Question: I'm working on a game, but I'm having trouble trying to . What I've done is I've made it to where my , but I'm not sure how to save them and sort them from .
This is what my table should include:
- - - -
In that order, I've also sorted it to only include 14 rows.
What I have on the XIB is a scrollview with an image inside that shows the chart and the top fields . I'm not sure how I should display the text for the fields though.
I would greatly appreciate if someone could explain to me and keeping up with the sorting and everything to display them in the table.

Here's my code so far, but it's subject to change, so feel free to correct me where I'm wrong or provide me with a different solution.
Thanks in advance!
'''
-(void) mGameScoreSelected {
if (![sGameScoresScore isEqualToString:@""]) {
sScoresRowCurrent = [NSString stringWithFormat:@"%i | %@ | %@ | %@", iGameScoresPlace,sGameScoresName, sGameScoresScore, sGameScoresTime];
kLog(@"%@", sScoresRowCurrent);
}
}
-(void) mGameScoreDetermine {
bGameScoreSetFinished = TRUE;
for (int x = 0; x <= 3*14; x++) {
if ([sGameScoresScore intValue] > [sScoresScores [x-1] intValue] && bGameScoreSetFinished == TRUE) {
[self mGameScoreSelected];
bGameScoreSetFinished = FALSE;
} else {
sGameScoresScore = @"";
sGameScoresTime = @"";
}
}
}
-(void) mGameScoreSet {
sGameScoresScore = [NSString stringWithFormat:@"%i", iGameScoreCurrent];
sGameScoresTime = [NSString stringWithFormat:@"%i", iGameTimeTotal - iGameTimeCurrent];
kLog(@"Score: %@", sGameScoresScore);
kLog(@"Time: %@", sGameScoresTime);
[self mGameScoreDetermine];
}
-(void) mGameEnded {
[self mGameScoreSet];
}
'''
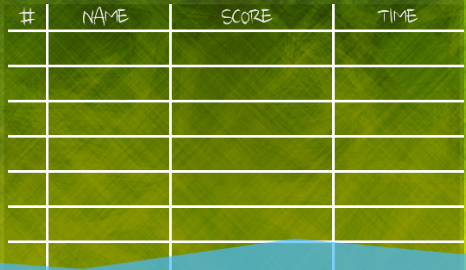
Answer: I actually found a perfect solution to my problem. What I did is I used an 'NSMutableArray' to save the 'Name', 'Score', and 'Time' in the same 'NSString' like such: '@"Fer|2194|17"'. And then what I did is I sorted the array using the beautiful code below. Then I saved it to 'NSUserDefaults' where it was loaded every time the app was launched.
'''
-(void) logArray:(NSArray *)array sorted:(BOOL)sorted {
NSString * result = @"";
if ([array count] != 0) {
result = [NSString stringWithFormat:@"Items in array: %d", [array count]];
result = [result stringByAppendingFormat:@"
Sorted: %s", (sorted ? "TRUE" : "FALSE")];
if (sorted == TRUE) {
array = [array sortedArrayUsingSelector:@selector(caseInsensitiveCompare:)];
}
for (int x = 0; x < [array count]; x++) {
result = [result stringByAppendingFormat:@"
%d: %@", x, [array objectAtIndex:x]];
}
} else {
result = @"No Items In Array";
}
NSLog(@"%@", result);
}
'''
'''
-(void) saveObjectToUserDefaults:(id)object forKey:(NSString *)key {
NSUserDefaults * userDefaults = [NSUserDefaults standardUserDefaults];
[userDefaults setObject:object forKey:key];
[userDefaults synchronize];
}
'''